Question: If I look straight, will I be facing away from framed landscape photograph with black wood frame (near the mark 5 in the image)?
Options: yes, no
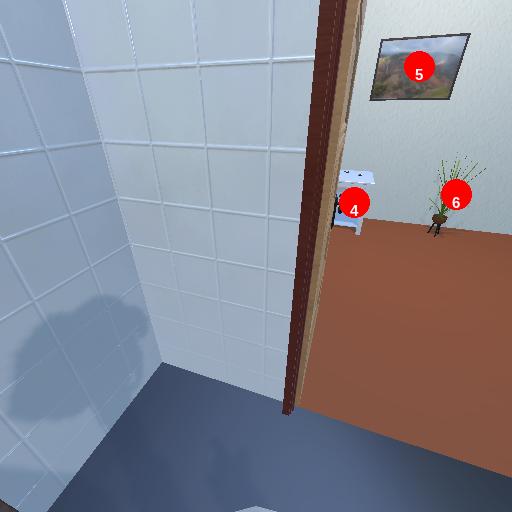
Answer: yes